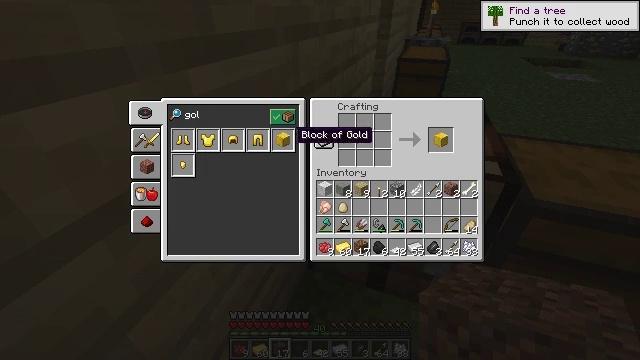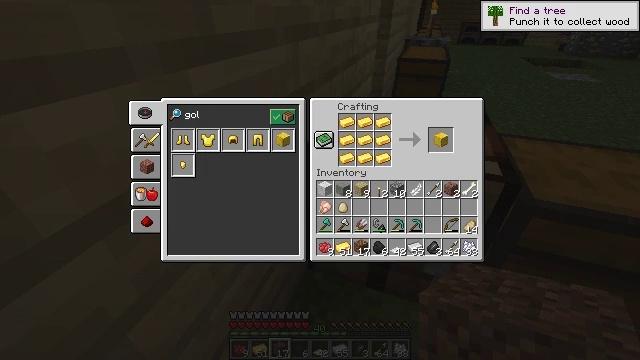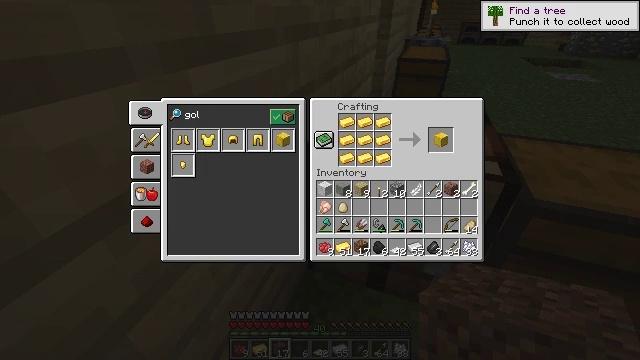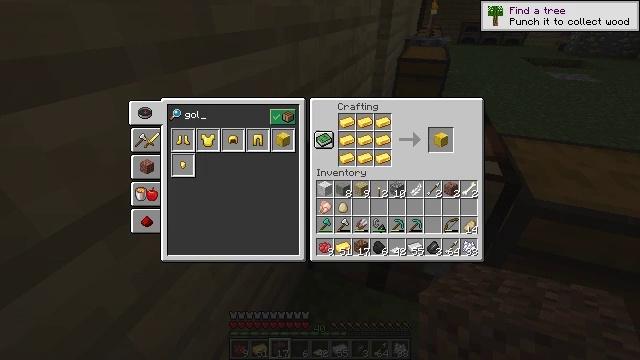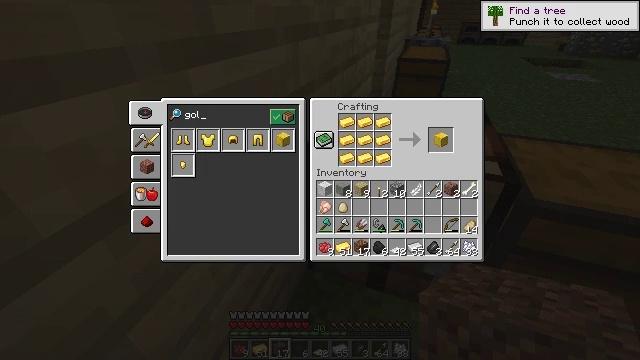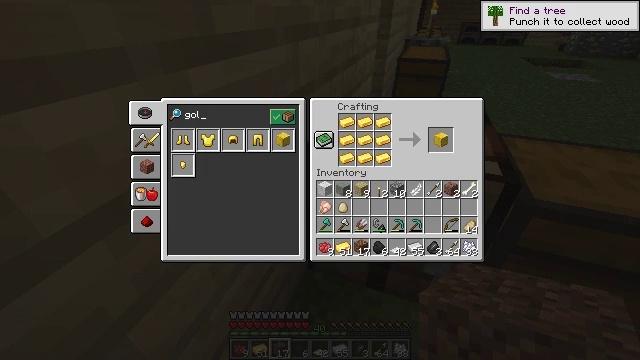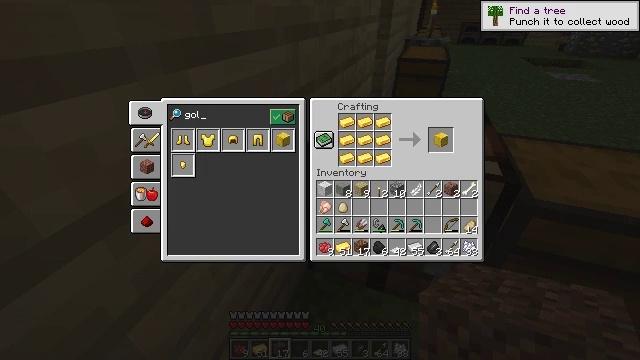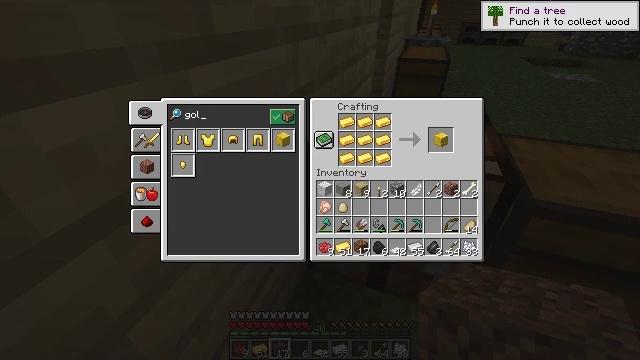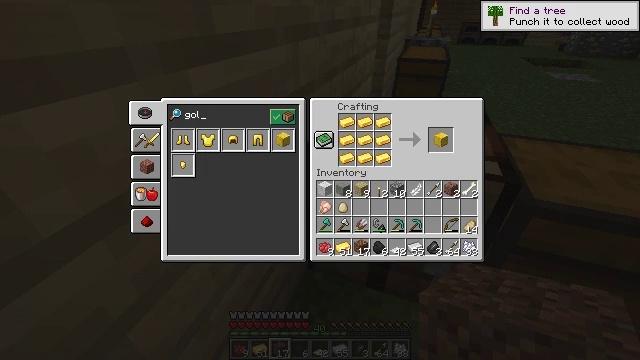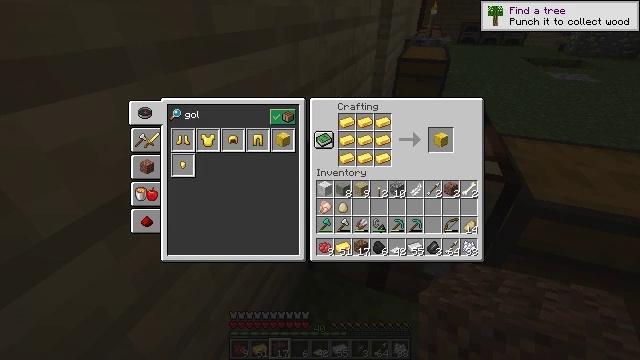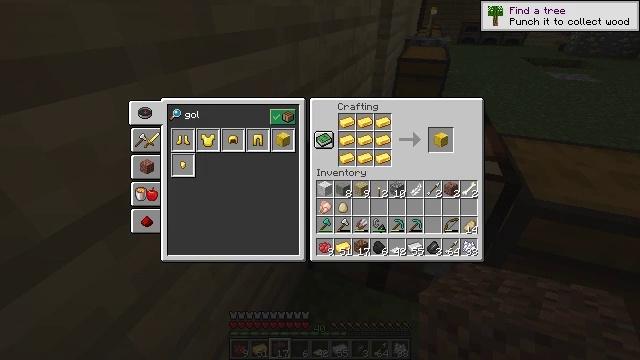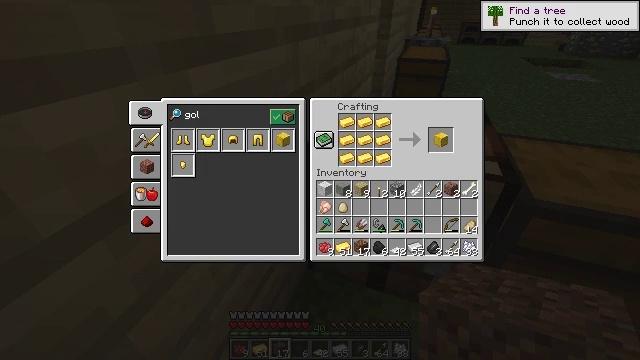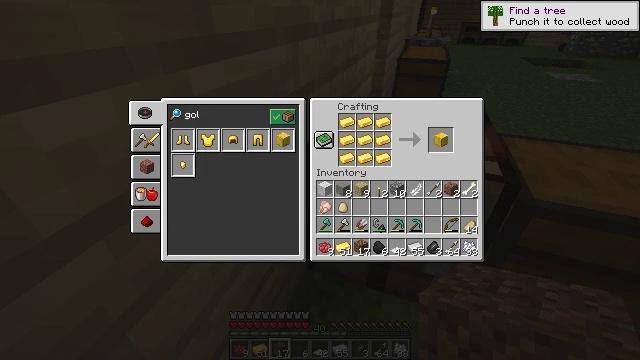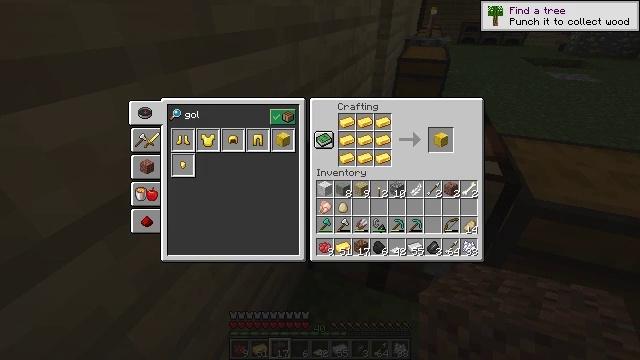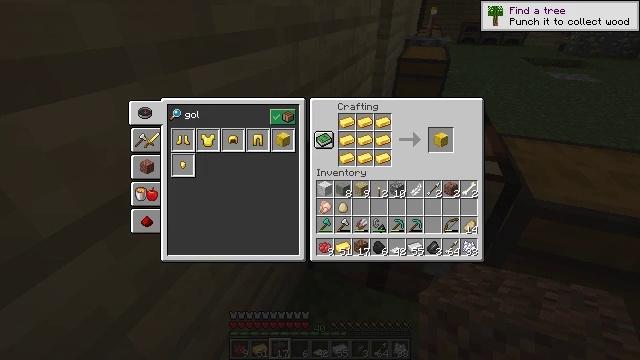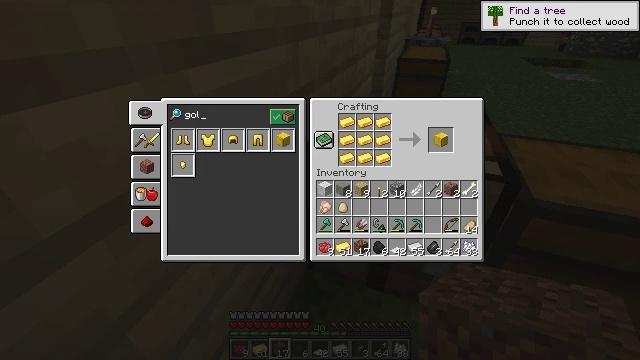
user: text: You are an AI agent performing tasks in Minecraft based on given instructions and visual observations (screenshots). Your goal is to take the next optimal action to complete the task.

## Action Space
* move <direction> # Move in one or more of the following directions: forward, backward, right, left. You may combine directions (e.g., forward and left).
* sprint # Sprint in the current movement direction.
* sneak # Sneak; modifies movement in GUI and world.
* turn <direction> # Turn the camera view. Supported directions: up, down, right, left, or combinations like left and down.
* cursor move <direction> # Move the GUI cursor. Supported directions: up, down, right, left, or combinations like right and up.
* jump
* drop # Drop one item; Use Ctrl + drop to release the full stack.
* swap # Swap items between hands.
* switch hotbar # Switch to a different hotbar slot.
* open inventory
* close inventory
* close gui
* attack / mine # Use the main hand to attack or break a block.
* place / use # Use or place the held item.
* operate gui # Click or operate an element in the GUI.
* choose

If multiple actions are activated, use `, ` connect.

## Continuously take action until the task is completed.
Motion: motion action
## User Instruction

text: Create a gold block using 9 gold ingots.
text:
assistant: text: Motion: cursor move right
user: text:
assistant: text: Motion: cursor move right
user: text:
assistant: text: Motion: no_op
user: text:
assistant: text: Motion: no_op
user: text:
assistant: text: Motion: cursor move right
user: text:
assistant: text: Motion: cursor move right and down
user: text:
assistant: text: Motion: cursor move right
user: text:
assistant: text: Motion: cursor move right
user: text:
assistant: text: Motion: cursor move right
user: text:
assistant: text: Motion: cursor move right
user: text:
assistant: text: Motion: cursor move right
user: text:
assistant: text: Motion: no_op
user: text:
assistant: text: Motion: cursor move right
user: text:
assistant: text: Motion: no_op
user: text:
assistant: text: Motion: no_op
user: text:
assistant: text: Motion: no_op
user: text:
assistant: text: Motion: no_op
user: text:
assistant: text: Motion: no_op
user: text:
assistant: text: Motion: sneak
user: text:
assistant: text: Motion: sneak
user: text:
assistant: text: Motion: sneak
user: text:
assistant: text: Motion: sneak
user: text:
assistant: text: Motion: sneak
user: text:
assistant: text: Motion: sneak
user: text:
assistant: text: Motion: sneak
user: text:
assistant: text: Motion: sneak
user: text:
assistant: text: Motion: sneak, operate gui
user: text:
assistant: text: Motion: sneak, operate gui
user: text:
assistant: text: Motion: sneak, operate gui
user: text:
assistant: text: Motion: sneak